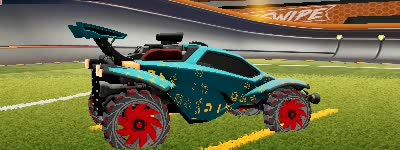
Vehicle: octane